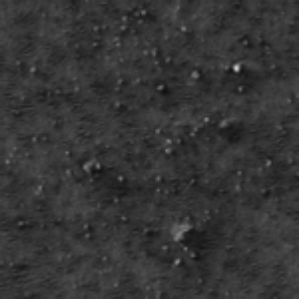
Label: frost